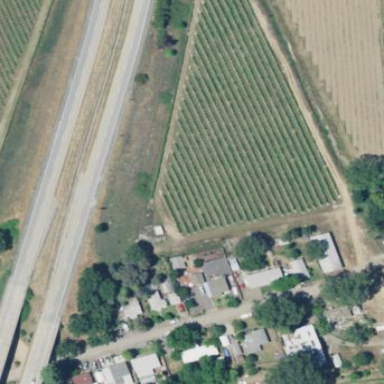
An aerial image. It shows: Vineyard where grapes are grown.